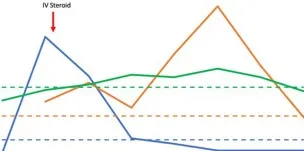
(B) Timeline of troponin, BNP levels, PR interval and therapy with IVIG and steroids in case 2. The number of days refers to the onset of the fever. BNP, brain natriuretic peptide; IVIG, intravenous immunoglobulins; IV, intravenous; NV, normal values.
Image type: chart (chart)